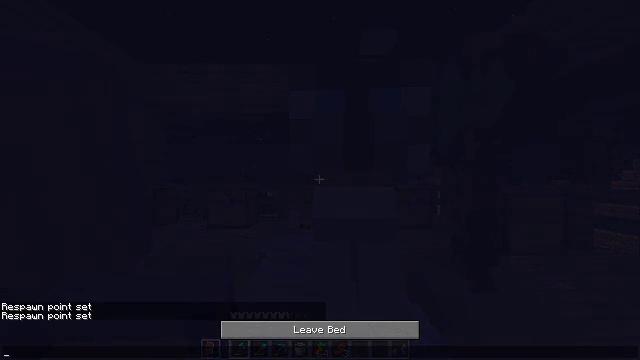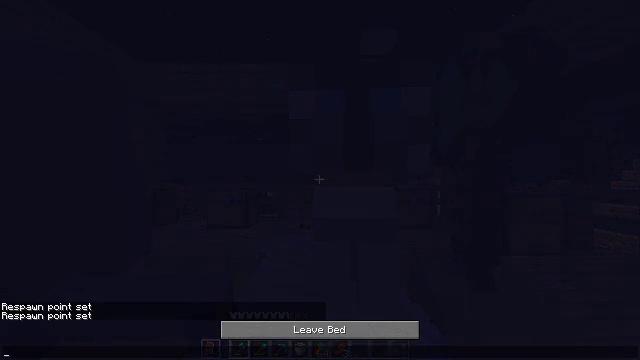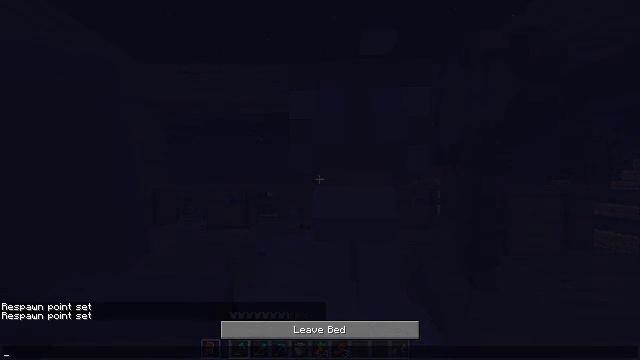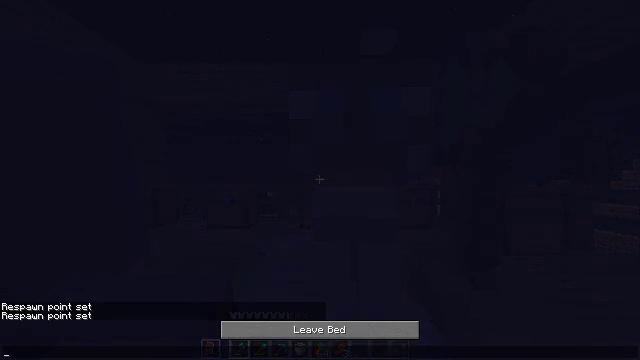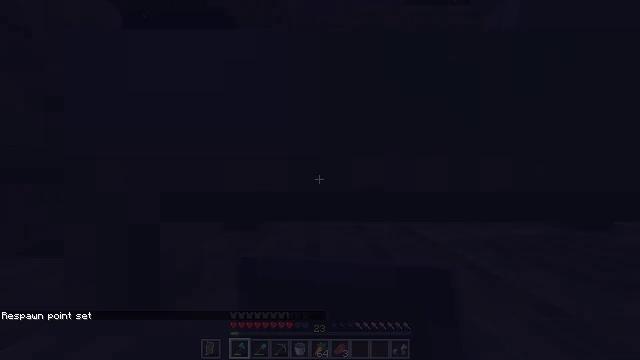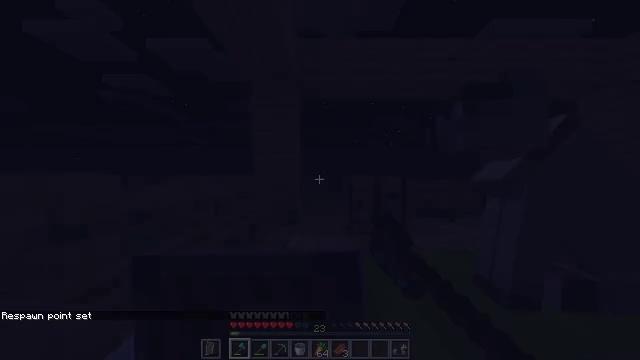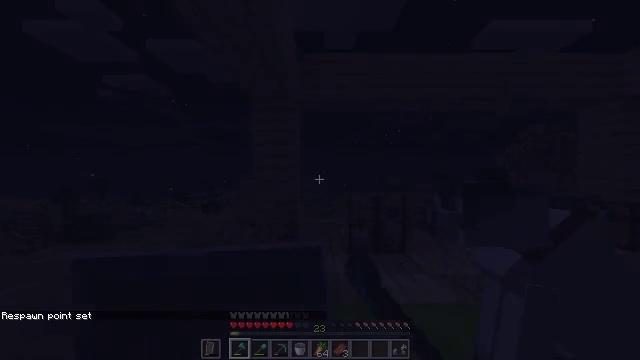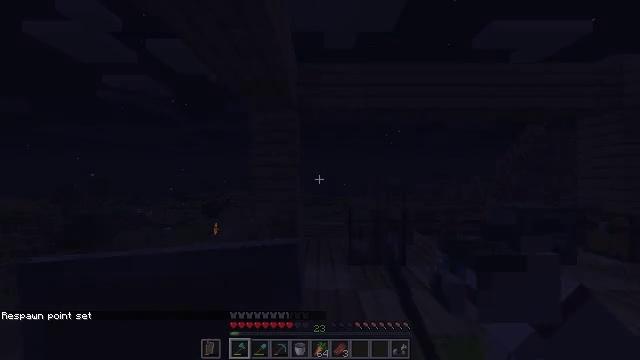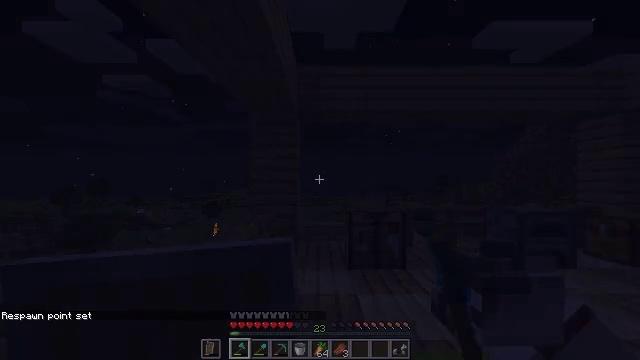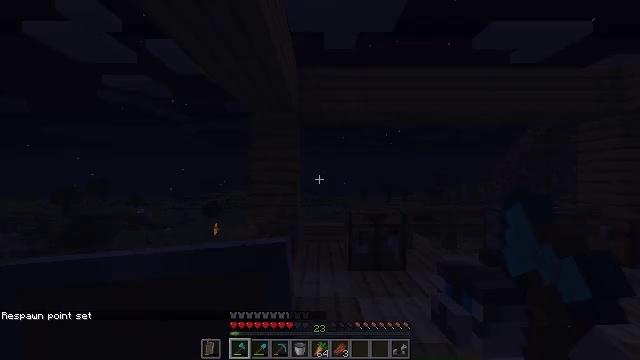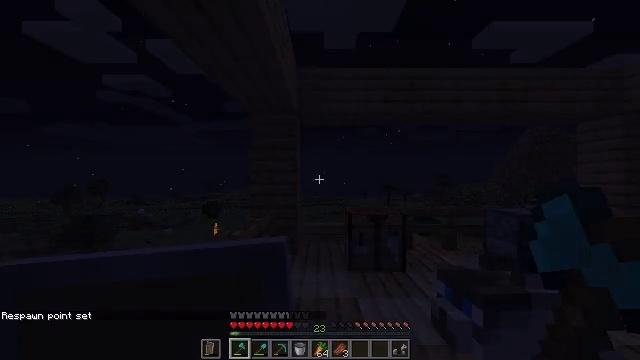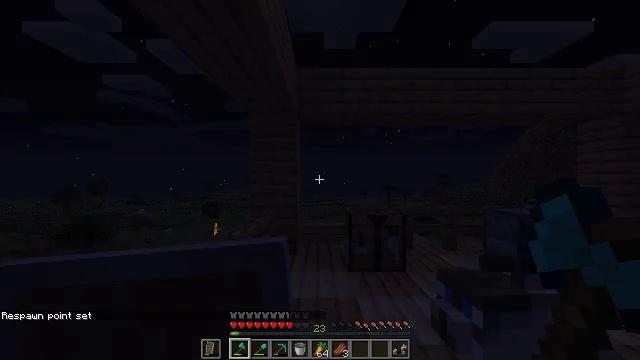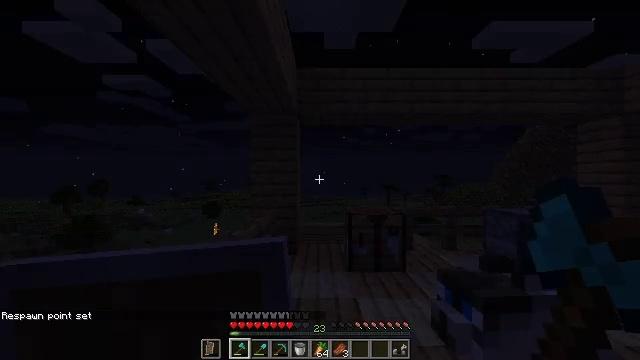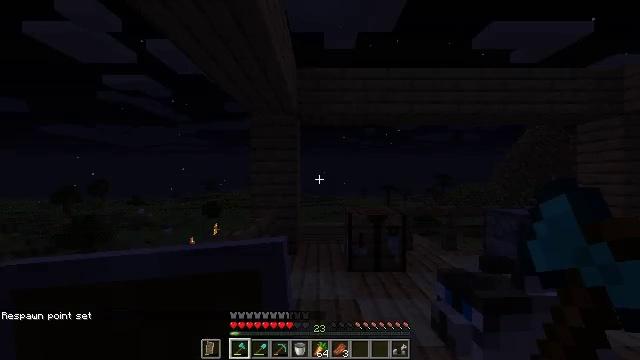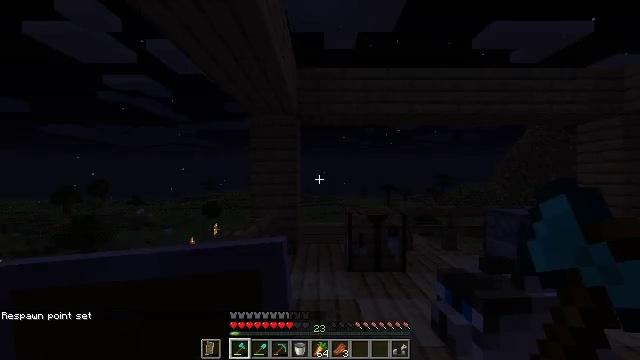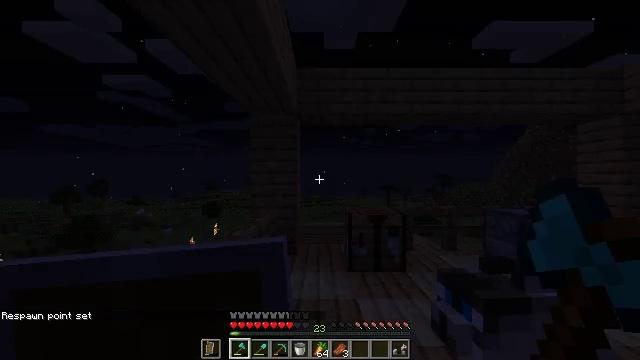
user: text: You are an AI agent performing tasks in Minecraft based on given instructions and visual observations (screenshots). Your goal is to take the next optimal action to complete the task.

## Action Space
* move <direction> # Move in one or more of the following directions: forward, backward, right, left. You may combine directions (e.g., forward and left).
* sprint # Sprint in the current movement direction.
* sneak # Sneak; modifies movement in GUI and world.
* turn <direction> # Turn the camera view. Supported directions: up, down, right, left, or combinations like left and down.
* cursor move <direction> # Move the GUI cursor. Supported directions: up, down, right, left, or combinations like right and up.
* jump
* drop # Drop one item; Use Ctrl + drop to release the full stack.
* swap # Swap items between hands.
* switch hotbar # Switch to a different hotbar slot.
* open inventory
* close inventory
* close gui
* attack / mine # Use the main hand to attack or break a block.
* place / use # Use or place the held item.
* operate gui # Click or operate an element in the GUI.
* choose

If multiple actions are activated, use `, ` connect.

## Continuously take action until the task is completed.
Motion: motion action
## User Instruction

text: Get spruce planks back into your inventory.
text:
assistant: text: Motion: no_op
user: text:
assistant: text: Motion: no_op
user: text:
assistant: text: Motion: no_op
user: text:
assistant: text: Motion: no_op
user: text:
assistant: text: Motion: close gui
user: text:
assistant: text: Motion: no_op
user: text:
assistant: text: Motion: no_op
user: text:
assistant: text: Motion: no_op
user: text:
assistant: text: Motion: no_op
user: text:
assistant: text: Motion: no_op
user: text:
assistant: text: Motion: no_op
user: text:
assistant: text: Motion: no_op
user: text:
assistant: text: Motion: no_op
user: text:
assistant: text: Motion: no_op
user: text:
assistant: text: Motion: no_op
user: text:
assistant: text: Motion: no_op
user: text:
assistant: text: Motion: turn left and up
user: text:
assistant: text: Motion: turn right and up
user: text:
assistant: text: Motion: turn right and down
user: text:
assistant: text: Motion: turn right and down
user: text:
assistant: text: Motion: move forward, turn right and down
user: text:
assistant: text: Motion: move forward, turn right and up
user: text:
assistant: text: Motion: move forward
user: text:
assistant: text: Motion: move forward
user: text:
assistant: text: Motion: move forward, turn right
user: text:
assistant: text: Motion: move forward, turn right
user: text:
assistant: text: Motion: move forward, turn right and down
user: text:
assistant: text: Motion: move forward and move right, sprint, turn right and down
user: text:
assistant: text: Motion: move forward and move right, sprint, turn left
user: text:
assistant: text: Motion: move forward and move right, sprint, turn left and up